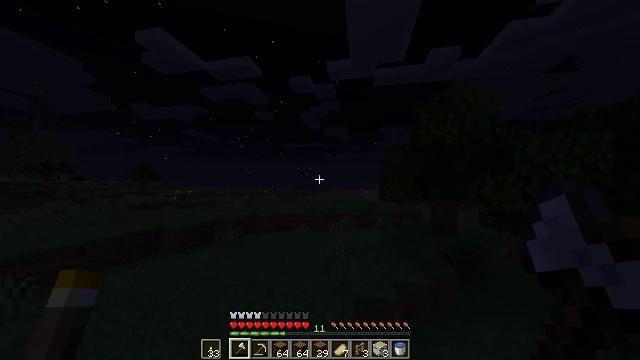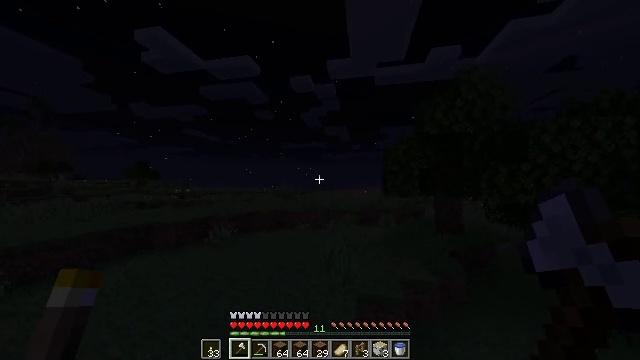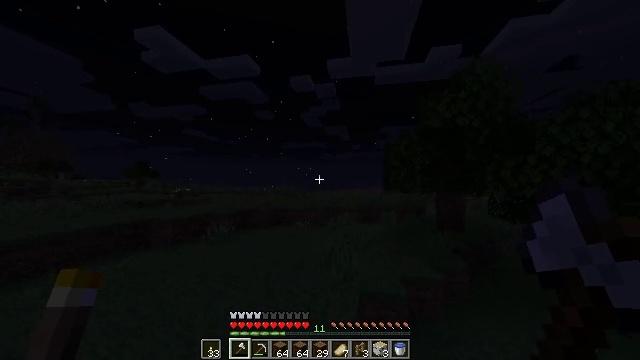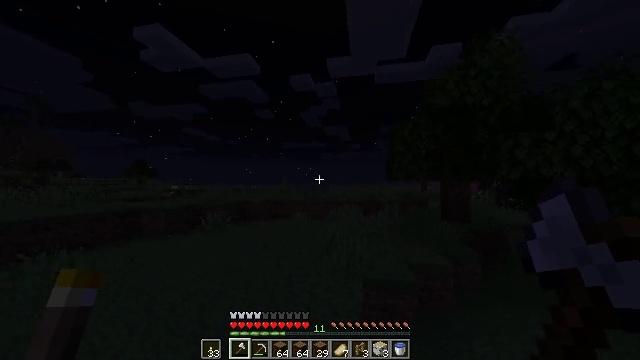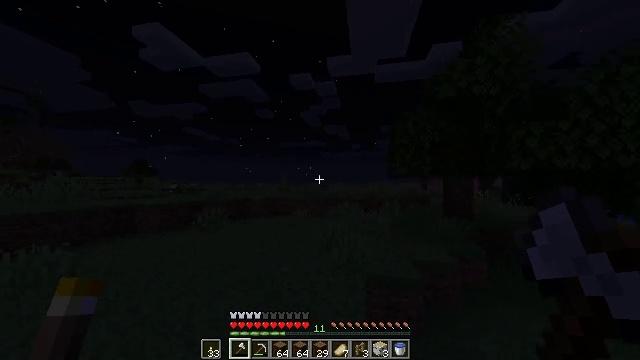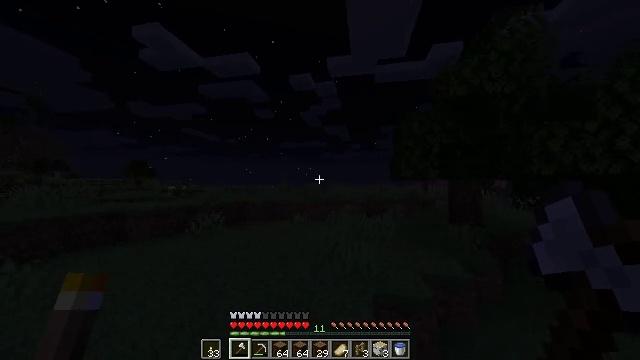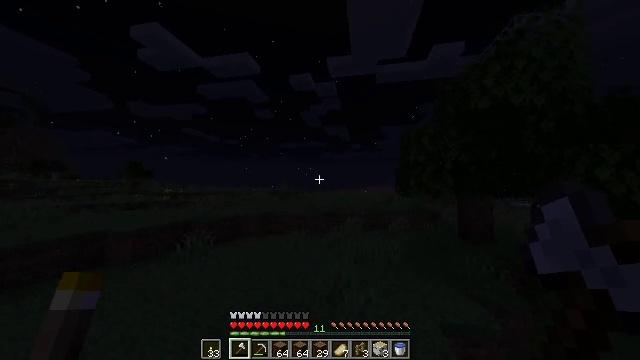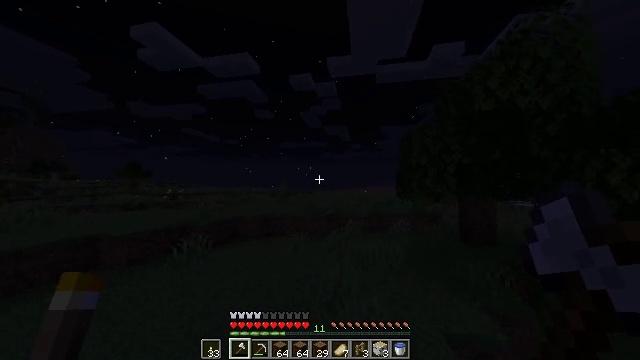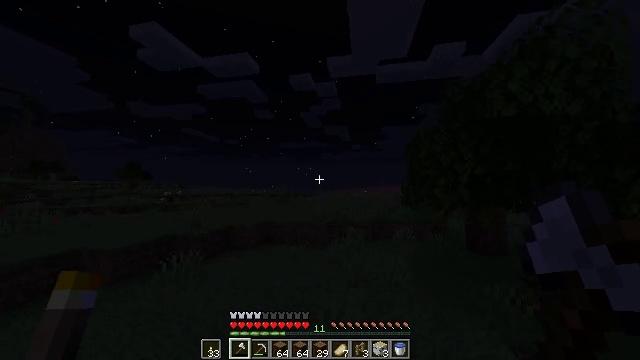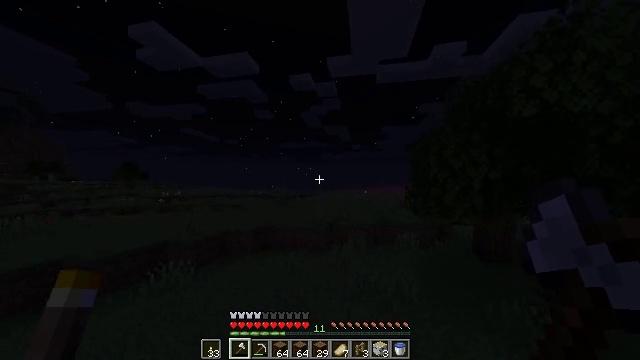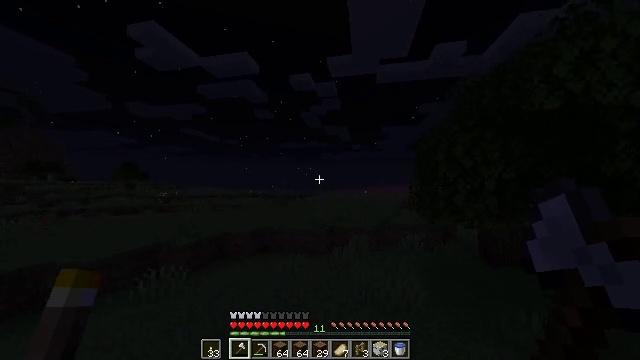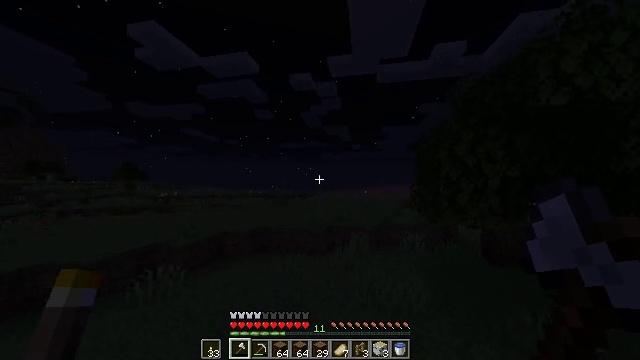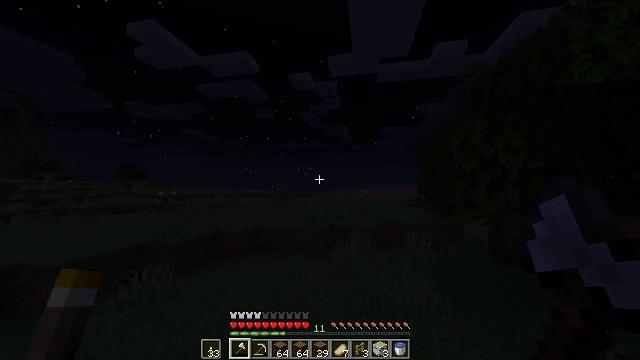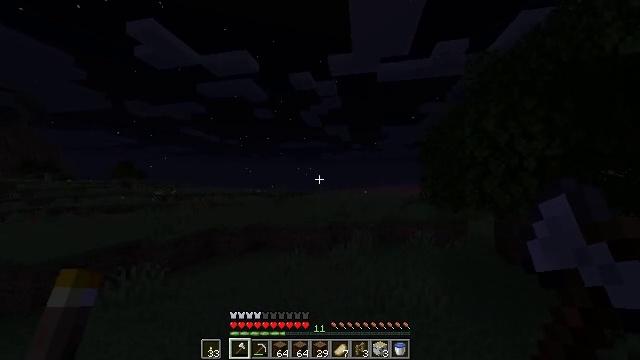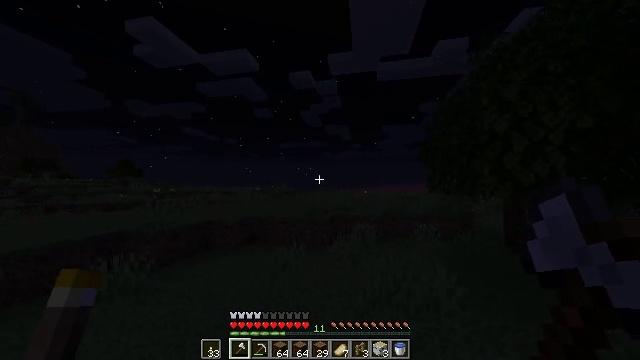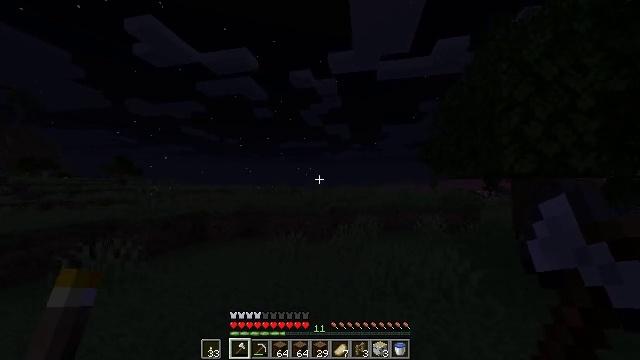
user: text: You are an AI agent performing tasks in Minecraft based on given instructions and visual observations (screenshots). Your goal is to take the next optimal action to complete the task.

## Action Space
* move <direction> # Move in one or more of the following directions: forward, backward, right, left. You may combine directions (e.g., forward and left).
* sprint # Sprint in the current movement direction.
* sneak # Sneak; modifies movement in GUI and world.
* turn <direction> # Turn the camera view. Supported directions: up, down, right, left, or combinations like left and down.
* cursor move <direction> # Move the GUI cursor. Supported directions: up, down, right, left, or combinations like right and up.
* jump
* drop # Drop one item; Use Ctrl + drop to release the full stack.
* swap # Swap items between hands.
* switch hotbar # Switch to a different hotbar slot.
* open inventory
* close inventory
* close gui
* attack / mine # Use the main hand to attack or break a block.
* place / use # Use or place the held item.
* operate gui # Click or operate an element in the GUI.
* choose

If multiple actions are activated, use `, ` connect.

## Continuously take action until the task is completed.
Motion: motion action
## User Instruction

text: Attack the white bed to collect it.
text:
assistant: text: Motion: move forward, sprint
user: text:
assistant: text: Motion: move forward, sprint
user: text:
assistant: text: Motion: move forward, sprint
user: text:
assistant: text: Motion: move forward, sprint, jump
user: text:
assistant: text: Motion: move forward, sprint, jump
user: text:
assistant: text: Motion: move forward, sprint, jump
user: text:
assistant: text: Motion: move forward, sprint, jump
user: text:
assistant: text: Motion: move forward, sprint
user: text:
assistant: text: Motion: move forward, sprint
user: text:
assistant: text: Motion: move forward, sprint
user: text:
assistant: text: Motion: move forward, sprint
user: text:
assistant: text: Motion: move forward, sprint
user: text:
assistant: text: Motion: move forward, sprint
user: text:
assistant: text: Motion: move forward, sprint
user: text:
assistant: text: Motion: move forward, sprint
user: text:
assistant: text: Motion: move forward, sprint
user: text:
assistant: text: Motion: move forward and move right, sprint
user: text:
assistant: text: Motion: move forward and move right, sprint
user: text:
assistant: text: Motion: move forward and move right, sprint
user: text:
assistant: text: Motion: move forward and move right, sprint
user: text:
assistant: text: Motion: move forward, sprint
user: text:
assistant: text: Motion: move forward, sprint
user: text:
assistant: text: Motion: move forward, sprint
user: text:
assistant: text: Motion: move forward, sprint
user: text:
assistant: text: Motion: move forward, sprint
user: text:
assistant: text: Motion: move forward, sprint
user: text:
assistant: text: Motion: move forward, sprint
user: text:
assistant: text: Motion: move forward, sprint
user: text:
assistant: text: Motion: move forward, sprint
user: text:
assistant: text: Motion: move forward, sprint